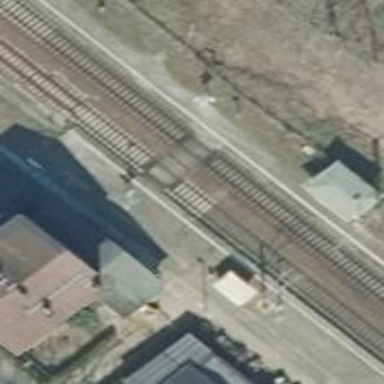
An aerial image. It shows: Crossing for the railway.